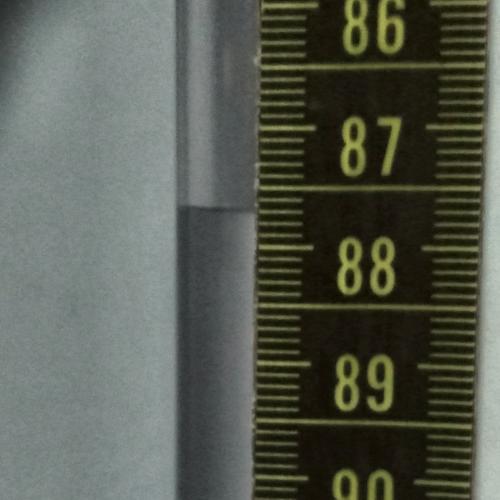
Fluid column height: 87.7 cm